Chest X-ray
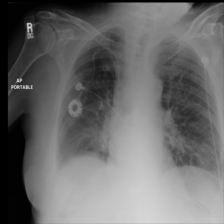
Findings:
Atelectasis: negative
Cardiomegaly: negative
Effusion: negative
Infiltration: negative
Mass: negative
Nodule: positive
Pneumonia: negative
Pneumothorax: negative
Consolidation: negative
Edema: negative
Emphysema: negative
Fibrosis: negative
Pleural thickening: negative
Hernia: negative